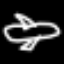
Label: airplane